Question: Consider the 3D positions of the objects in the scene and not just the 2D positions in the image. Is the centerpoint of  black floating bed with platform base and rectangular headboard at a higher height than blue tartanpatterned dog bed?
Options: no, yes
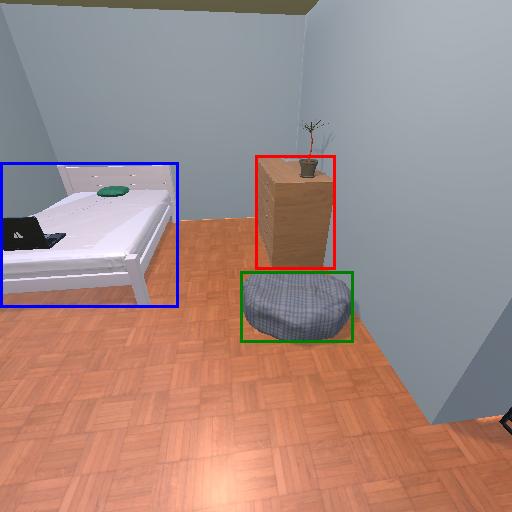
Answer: no